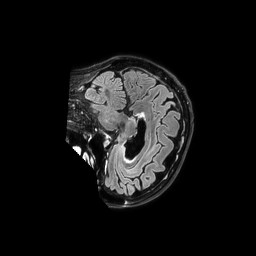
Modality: FLAIR
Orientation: sagittal
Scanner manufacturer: philips
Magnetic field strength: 3 T
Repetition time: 4.8 s
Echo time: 0.34 s